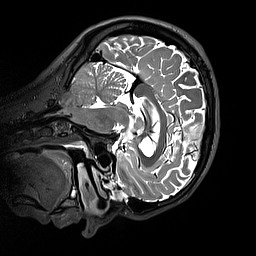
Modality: T2w
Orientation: sagittal
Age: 24
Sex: male
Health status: healthy
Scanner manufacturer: siemens
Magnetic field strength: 3 T
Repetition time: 3.2 s
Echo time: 0.412 s